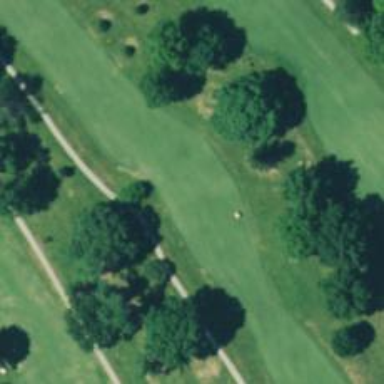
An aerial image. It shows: Golf hole.